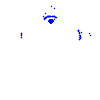
Particle: electron